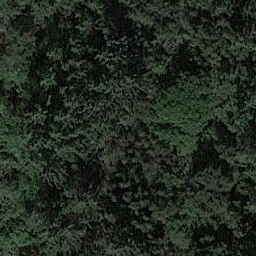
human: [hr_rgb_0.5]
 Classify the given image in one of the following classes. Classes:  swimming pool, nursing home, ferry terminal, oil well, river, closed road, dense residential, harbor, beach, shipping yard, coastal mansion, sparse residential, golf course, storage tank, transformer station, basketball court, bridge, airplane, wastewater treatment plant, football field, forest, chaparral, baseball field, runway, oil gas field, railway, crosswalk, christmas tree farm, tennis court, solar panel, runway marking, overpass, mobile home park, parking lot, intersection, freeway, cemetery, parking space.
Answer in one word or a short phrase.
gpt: forest